【题型】解答题　【知识点】立体几何　【难度】easy
如图，已知圆锥的顶点为\(P\)，底面圆心为\(O\)，高为\(3\)，底面半径为\(2\).

\vspace{1em} % 控制行间距

\noindent
(1) 求该圆锥侧面展开图的圆心角；

\vspace{0.5em}

\noindent
(2) 设\(OA\)、\(OB\)为该圆锥的底面半径，且\(\angle AOB = 90^\circ\)，\(M\)为线段\(AB\)的中点，求直线\(PM\)与直线\(OB\)所成的角的大小.
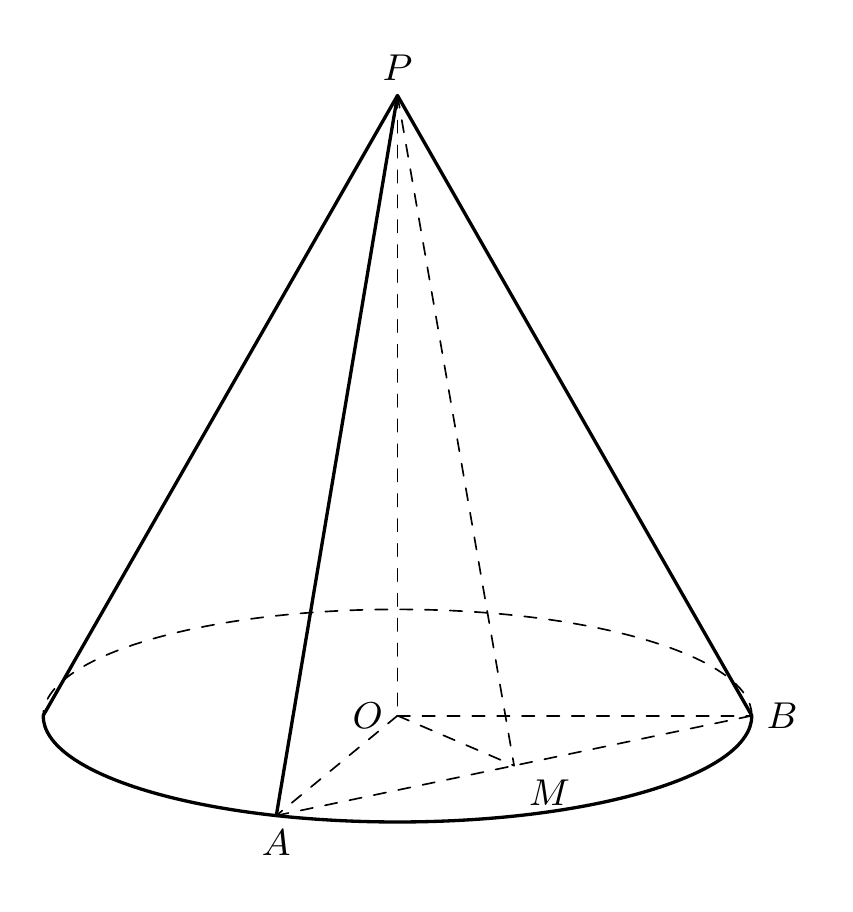
【解答】
\noindent
【答案】(1) \(\dfrac{4\sqrt{13}}{13}\pi\)

\vspace{0.5em}
\noindent
(2) \(\arccos\dfrac{\sqrt{11}}{11}\)

\vspace{1em}
\noindent
【解析】(1) 由圆锥性质可知 \(OP \perp\) 平面 \(AOB\)，易知高 \(h = OP = 3\)，底面半径 \(r = OB = 2\)，可得母线长
\[
l = \sqrt{3^2 + 2^2} = \sqrt{13},
\]
所以圆锥的侧面展开图的圆心角大小 \(\alpha = \dfrac{2\pi r}{l} = \dfrac{4\pi}{\sqrt{13}} = \dfrac{4\sqrt{13}}{13}\pi\).

\vspace{1em}
\noindent
(2) 取 \(OA\) 的中点为 \(N\)，连接 \(PN\)，\(MN\)，如下图所示：

\vspace{1em}
\noindent
因为 \(M\) 为线段 \(AB\) 的中点，所以 \(MN \parallel OB\)，因此 \(\angle PMN\)（或其补角）就是直线 \(PM\) 与直线 \(OB\) 所成的角，
又 \(\angle AOB = 90^\circ\)，即 \(OA \perp OB\)，\(OP \perp OB\)，且 \(OP\)，\(OA \subset\) 平面 \(POA\)，\(OP \cap OA = O\)，即 \(OB \perp\) 平面 \(POA\)，

\vspace{1em}
\noindent
所以 \(MN \perp\) 平面 \(POA\)，即 \(MN \perp PN\)；

\vspace{0.5em}
\noindent
在直角 \(\triangle PNM\) 中，易知 \(PN = \sqrt{10}\)，\(MN = 1\)，\(PM = \sqrt{11}\)，\(\cos\angle PMN = \dfrac{MN}{PM} = \dfrac{1}{\sqrt{11}} = \dfrac{\sqrt{11}}{11}\)，因此
\[
\angle PMN = \arccos\dfrac{\sqrt{11}}{11}
\]
即直线 \(PM\) 与直线 \(OB\) 所成的角的大小为 \(\arccos\dfrac{\sqrt{11}}{11}\).

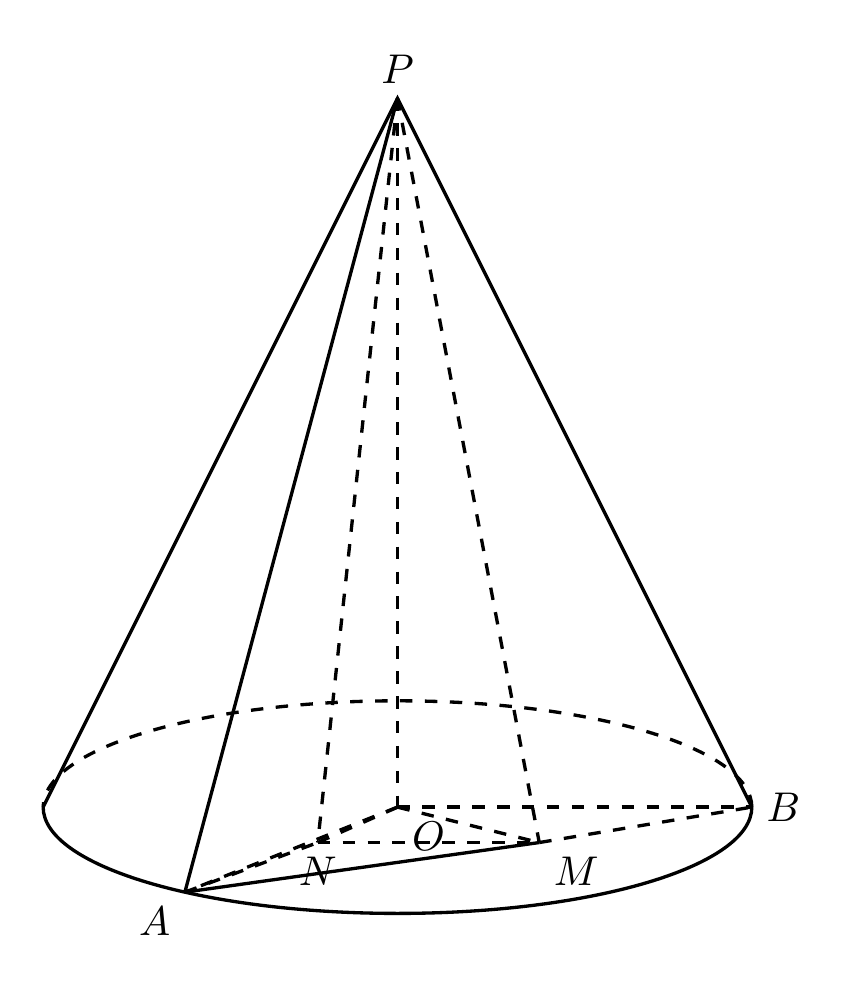